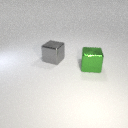
large green metal cube to the right of large gray metal cube